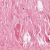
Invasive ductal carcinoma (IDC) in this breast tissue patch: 0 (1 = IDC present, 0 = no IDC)